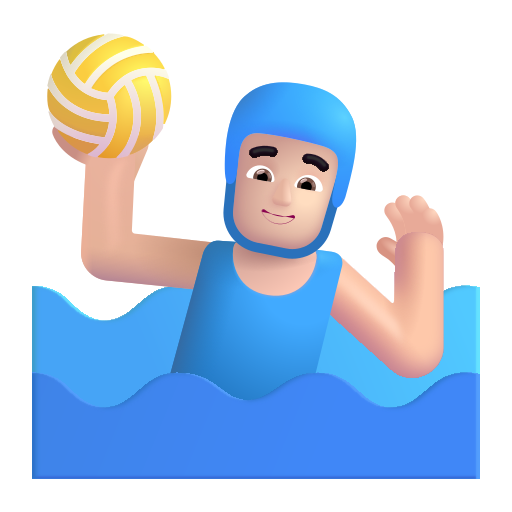
man playing water polo color light